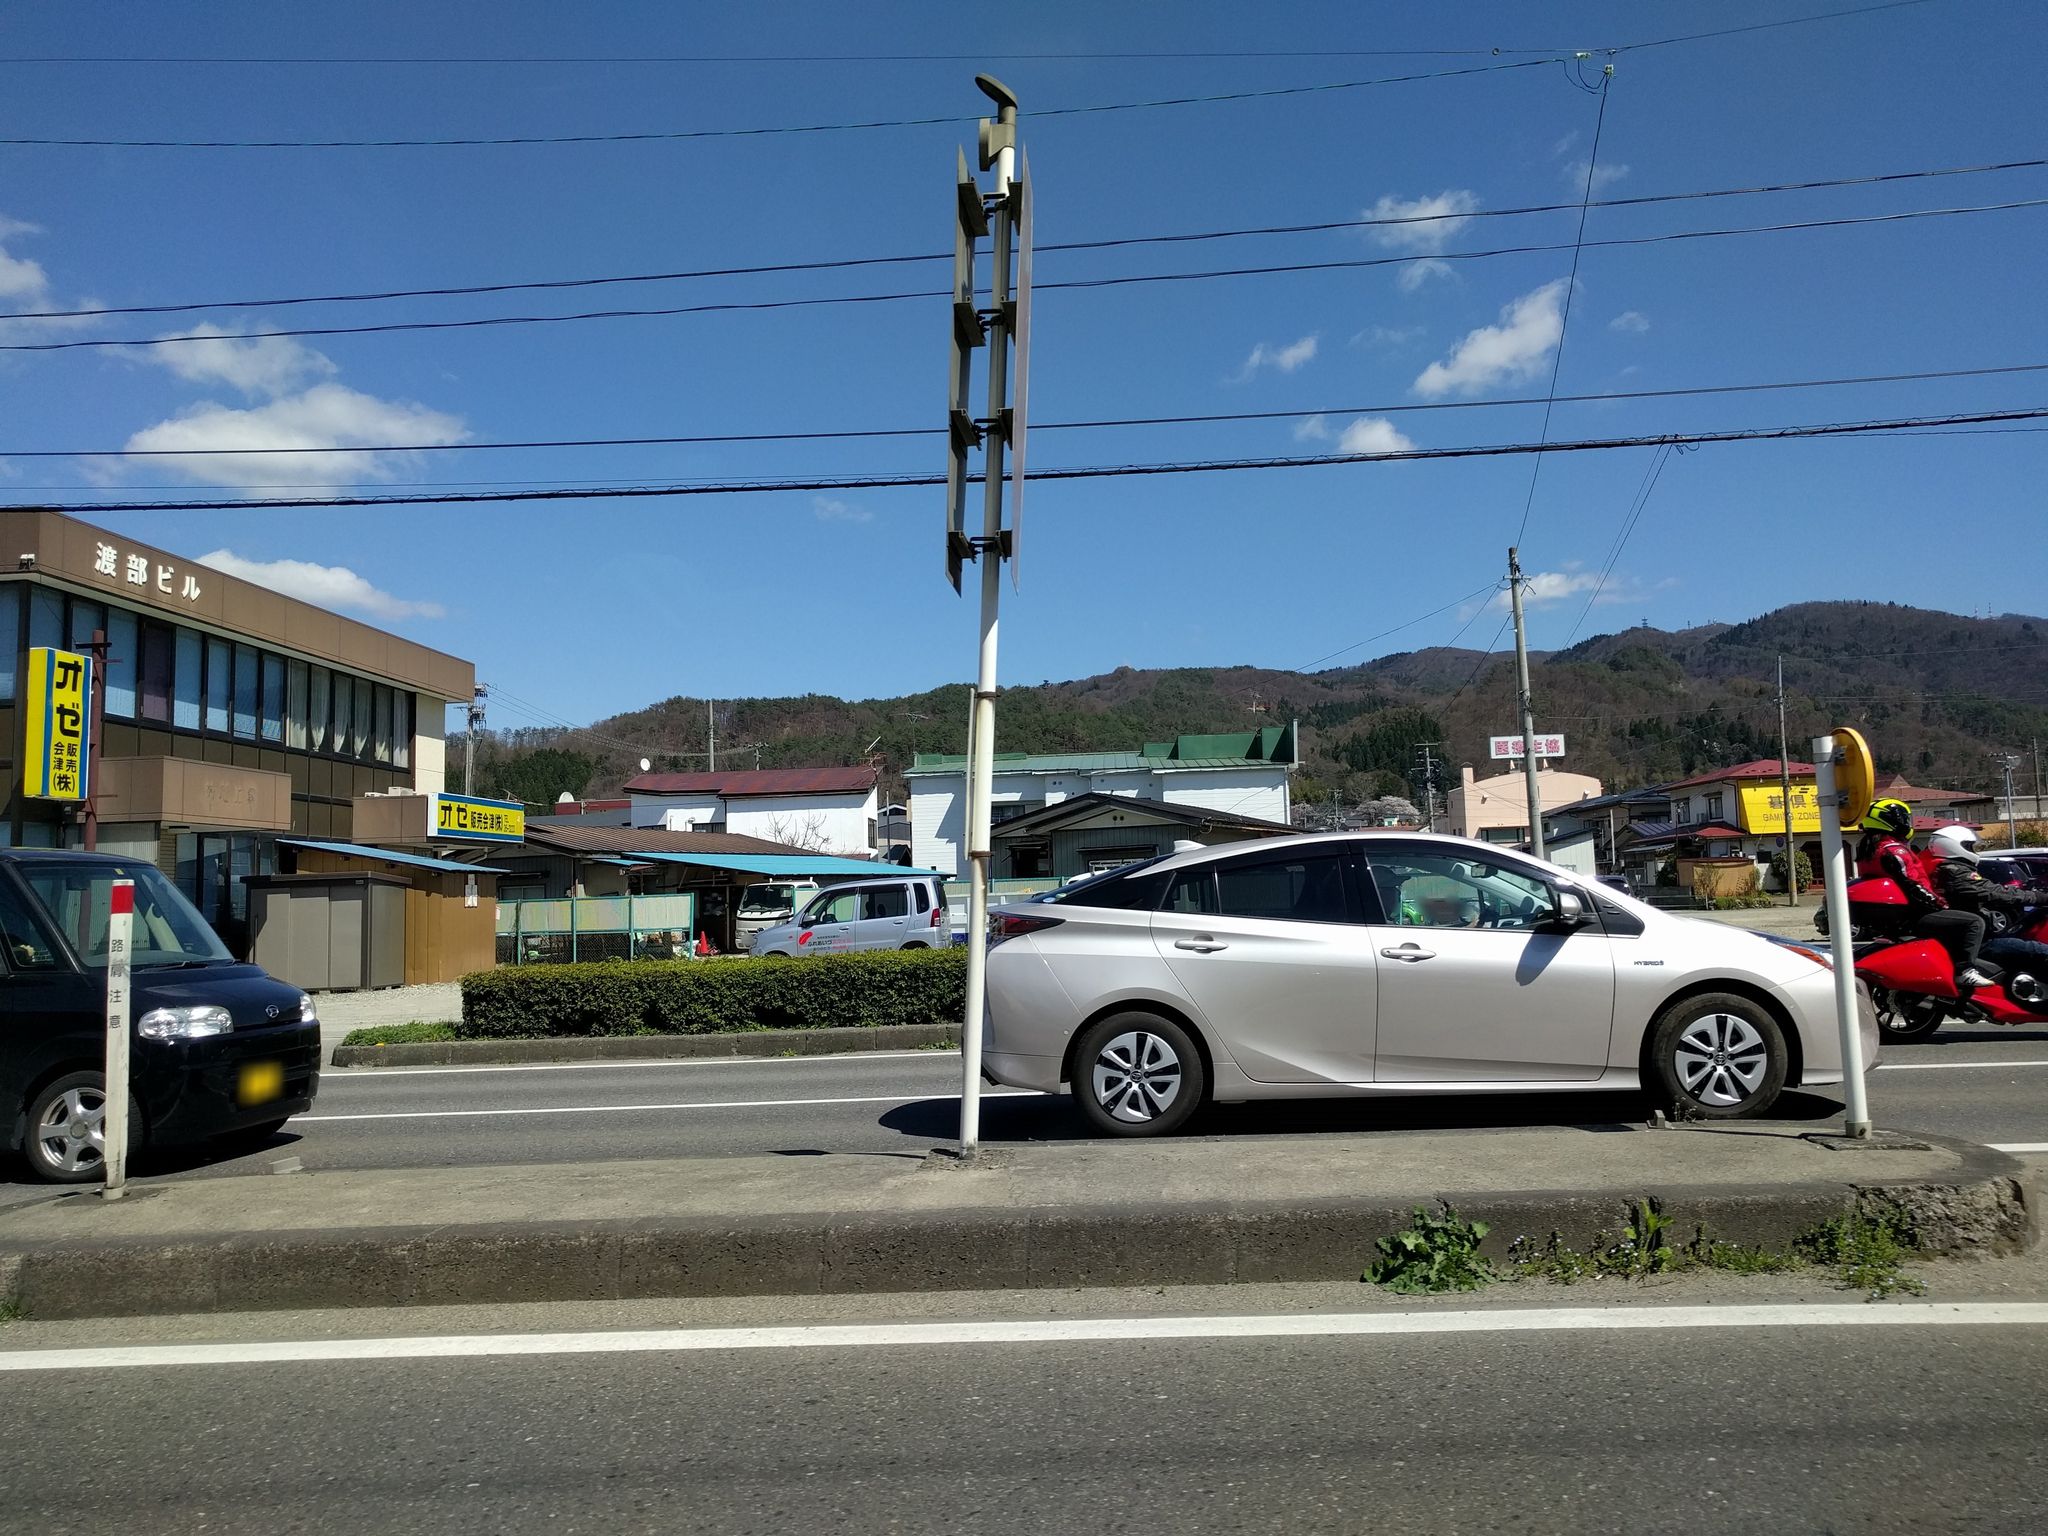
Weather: clear
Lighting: day
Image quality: good
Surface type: driving surface
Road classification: primary
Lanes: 2.0
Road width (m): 3.8
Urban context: urban centre
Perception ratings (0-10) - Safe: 2.64, Lively: 6.68, Beautiful: 3.9, Boring: 8.02, Depressing: 4.82, Wealthy: 1.47